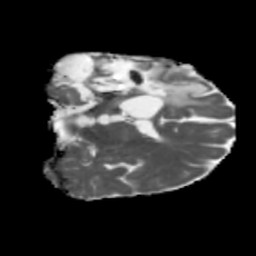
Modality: MD
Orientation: coronal
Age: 46
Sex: male
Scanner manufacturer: siemens
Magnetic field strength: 3 T
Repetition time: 5.47 s
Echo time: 0.0854 s